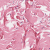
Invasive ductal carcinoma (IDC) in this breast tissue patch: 0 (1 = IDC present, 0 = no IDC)